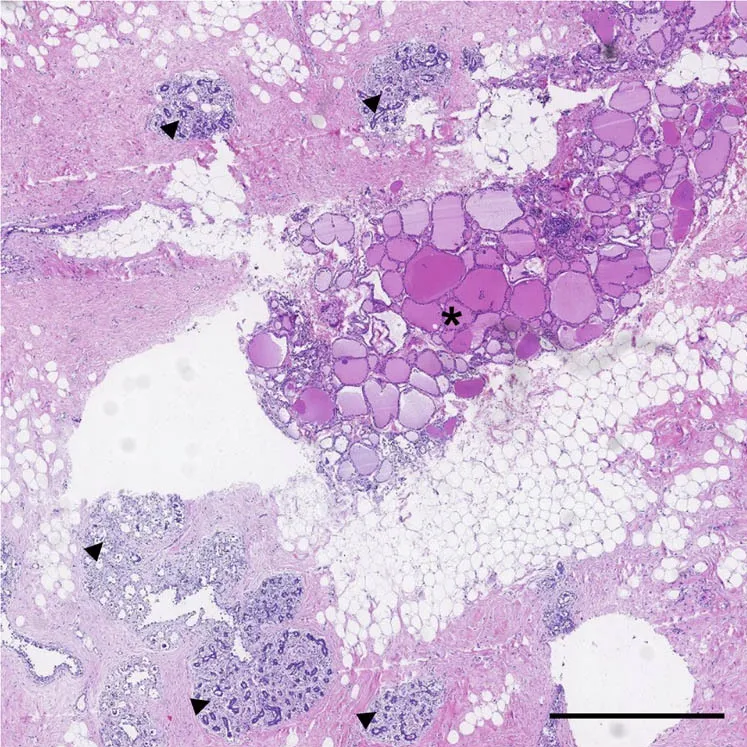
Ectopic thyroid tissue found in breast. Hematoxylin and eosin (HE) staining shows thyroid-like structure (*) and breast structure (triangles). The scale bar is 1 mm.
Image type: pathology (h&e)